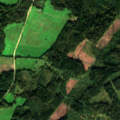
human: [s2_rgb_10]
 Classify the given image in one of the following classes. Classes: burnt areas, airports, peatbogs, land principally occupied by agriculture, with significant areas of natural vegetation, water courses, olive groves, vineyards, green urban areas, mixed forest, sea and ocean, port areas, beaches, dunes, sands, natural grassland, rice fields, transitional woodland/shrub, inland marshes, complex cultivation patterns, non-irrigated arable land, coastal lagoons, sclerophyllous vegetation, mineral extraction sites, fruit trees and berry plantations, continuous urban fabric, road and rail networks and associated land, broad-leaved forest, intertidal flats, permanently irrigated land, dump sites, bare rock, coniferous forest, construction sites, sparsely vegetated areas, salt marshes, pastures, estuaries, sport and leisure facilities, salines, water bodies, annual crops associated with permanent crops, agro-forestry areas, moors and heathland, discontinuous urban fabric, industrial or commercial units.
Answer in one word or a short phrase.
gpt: non-irrigated arable land, pastures, land principally occupied by agriculture, with significant areas of natural vegetation, coniferous forest, mixed forest